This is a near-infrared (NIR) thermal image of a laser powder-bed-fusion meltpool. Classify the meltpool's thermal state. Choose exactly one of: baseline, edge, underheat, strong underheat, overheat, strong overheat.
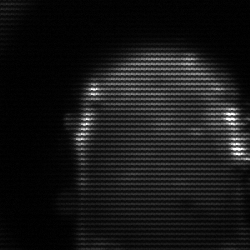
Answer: baseline